Interaction volume radius: 5 \u00c5
Interaction volume height: 10 \u00c5
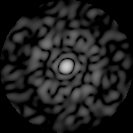
Disorder parameter: 0.8759